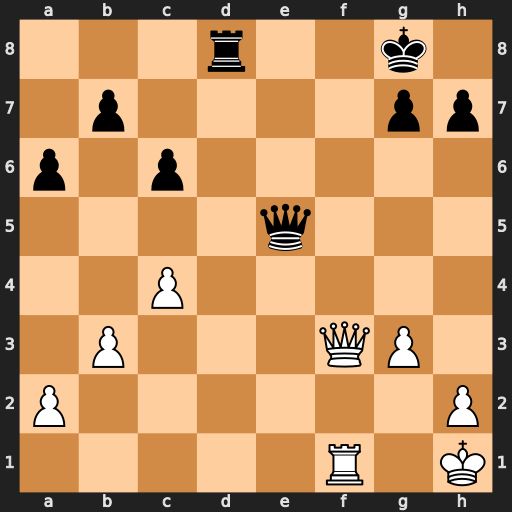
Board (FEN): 3r2k1/1p4pp/p1p5/4q3/2P5/1P3QP1/P6P/5R1K
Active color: w
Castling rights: -
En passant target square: -
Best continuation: Qf7+ Kh8 Qf8+ Rxf8 Rxf8#